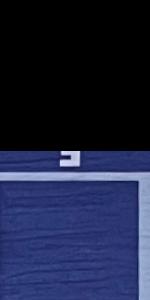
Label: Empty